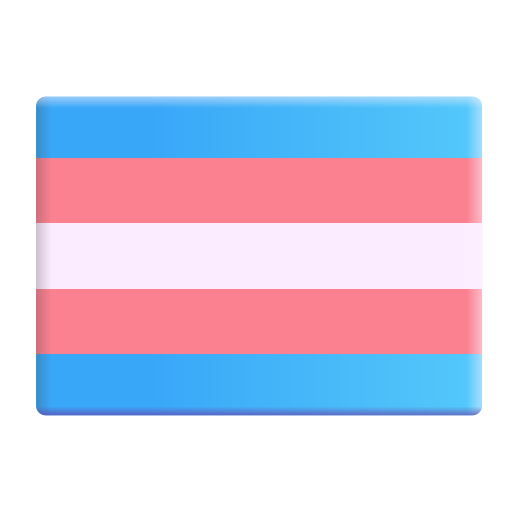
transgender flag color